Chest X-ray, AP view. Patient: 48 years old, sex F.
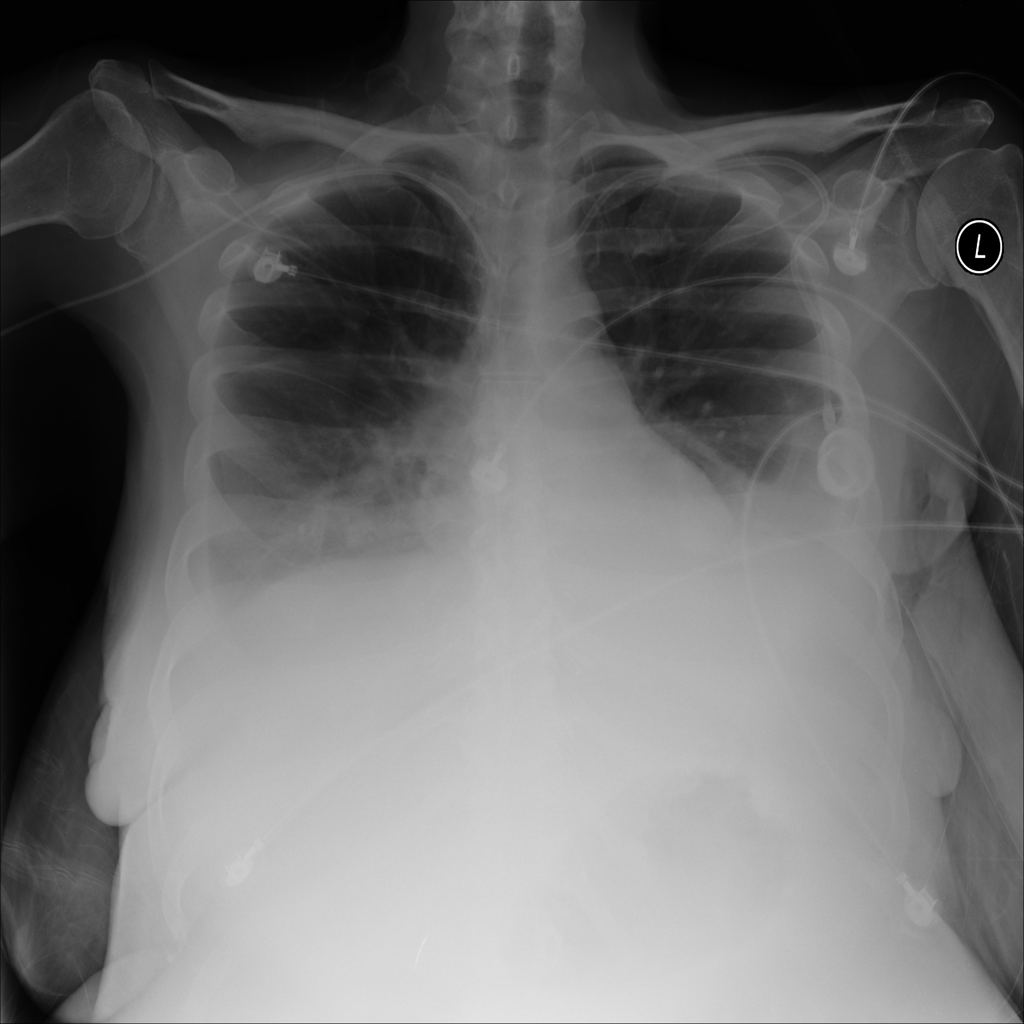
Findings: No Finding